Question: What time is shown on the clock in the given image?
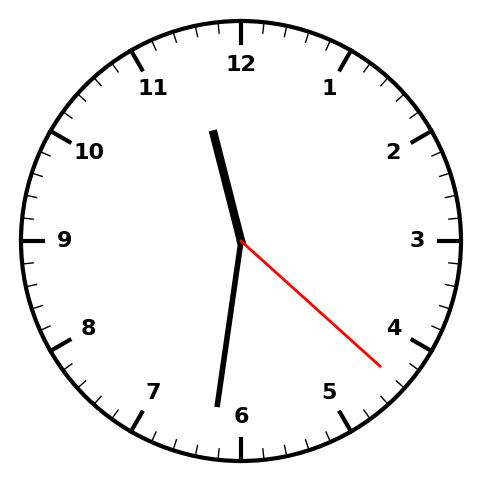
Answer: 11:31:22